Question: I tried <URL> in xampp and it's not working.

My html code:
'''
<html>
<head>
<link type="text/css" href="./Products/style.css" rel="stylesheet" /></link>
</head>
<body>
<div class="container">
<section>
<div class="image" data-type="background" data-speed="2"></div>
<div class="stuff" data-type="content"><h1>Simple Parallax scroll</h1><h2>Reoptimized</h2></div>
</section>
<section>
<div class="image" data-type="background" data-speed="7"></div>
<div class="stuff" data-type="content"><h2>Made to be fast</h2><p>Lorem Deserunt maiores minima ipsa. Adipisci, corrupti, voluptatibus! Similique quidem necessitatibus provident.</p></div>
</section>
<section>
<div class="image" data-type="background" data-speed="6"></div>
<div class="stuff" data-type="content">Accusamus at ex amet perferendis atque fuga, ad earum, ipsa perspiciatis, dolore neque, accusantium consectetur quis voluptatibus culpa architecto animi natus facere expedita sed. Voluptatem odit explicabo amet neque aut.</div>
</section>
<section>
<div class="image" data-type="background" data-speed="5"></div>
<div class="stuff" data-type="content">Accusamus at ex amet perferendis atque fuga, ad earum, ipsa perspiciatis, dolore neque, accusantium consectetur quis voluptatibus culpa architecto animi natus facere expedita sed. Voluptatem odit explicabo amet neque aut.</div>
</section>
<section>
<div class="image" data-type="background" data-speed="3"></div>
<div class="stuff" data-type="content">Accusamus at ex amet perferendis atque fuga, ad earum, ipsa perspiciatis, dolore neque, accusantium consectetur quis voluptatibus culpa architecto animi natus facere expedita sed. Voluptatem odit explicabo amet neque aut.</div>
</section>
<section>
<div class="image" data-type="background" data-speed="3"></div>
<div class="stuff" data-type="content">Accusamus at ex amet perferendis atque fuga, ad earum, ipsa perspiciatis, dolore neque, accusantium consectetur quis voluptatibus culpa architecto animi natus facere expedita sed. Voluptatem odit explicabo amet neque aut.</div>
</section>
</div>
<script src="./Products/js.js"></script>
</body>
<html>
'''
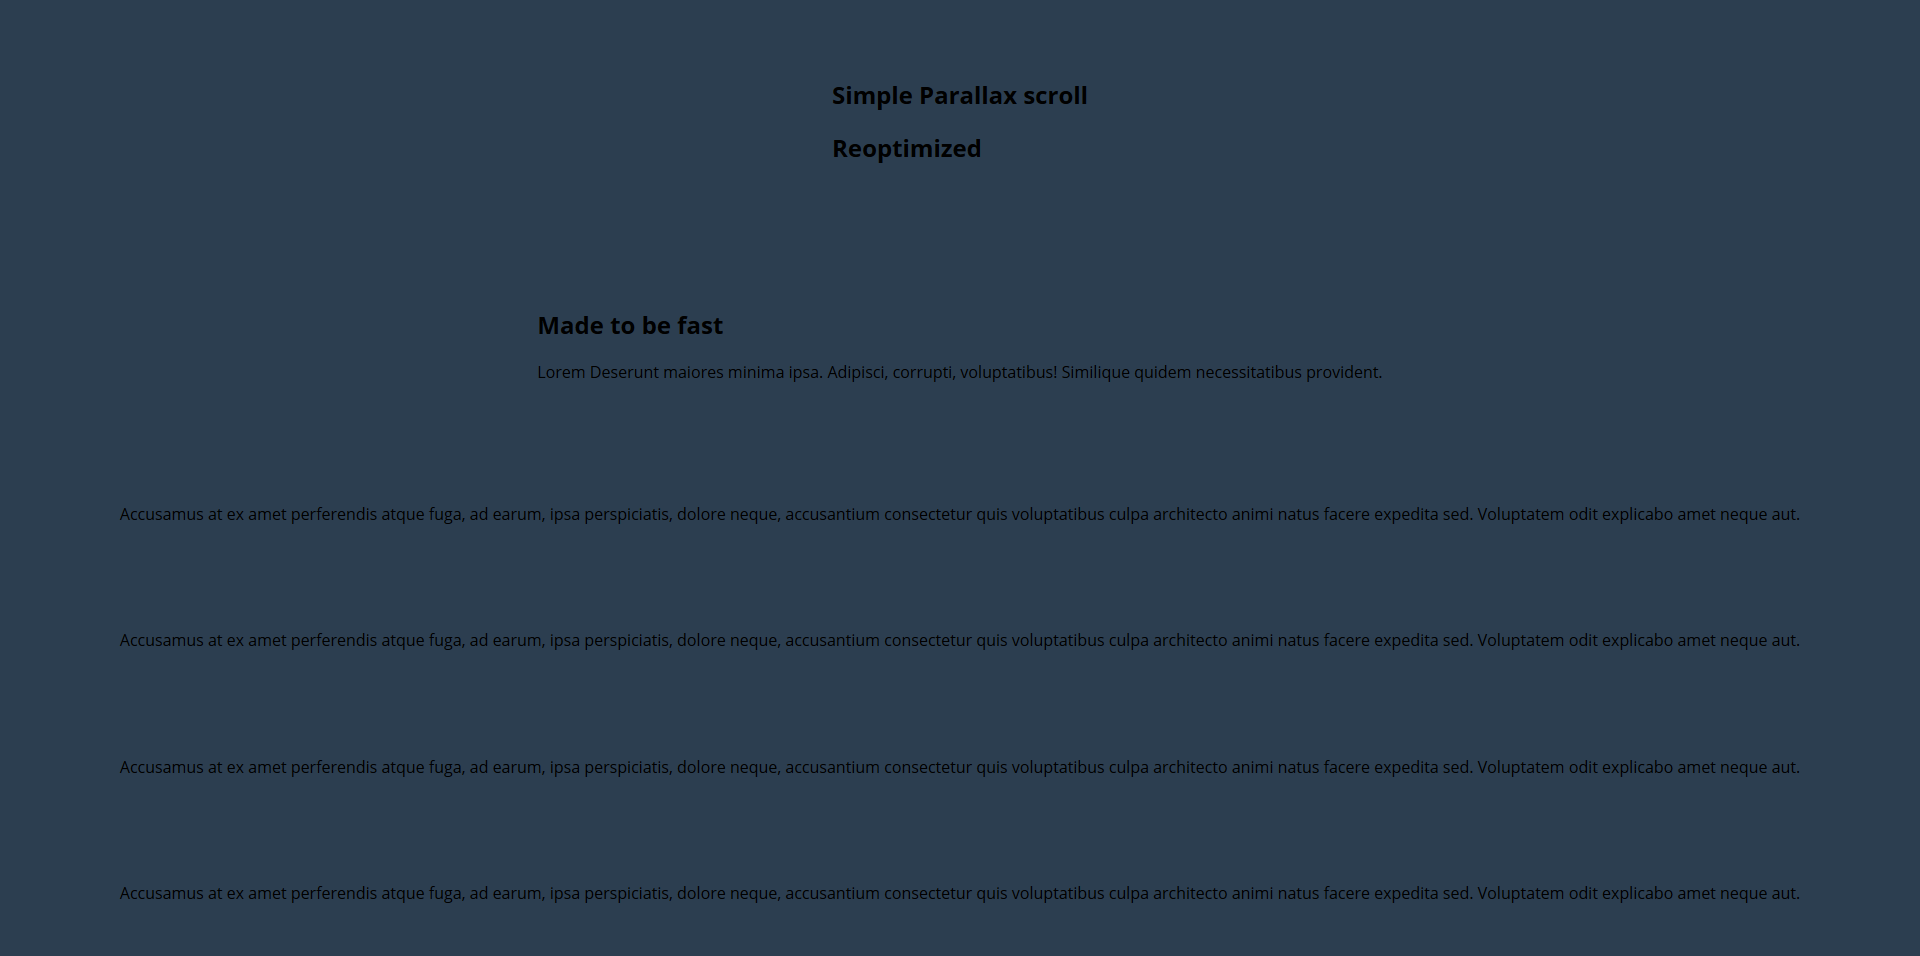
Answer: There is option for exporting code zip file which works fine.
<URL>